Field crop: tomato
Growth stage: 1
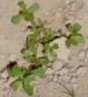
Species: portulaca